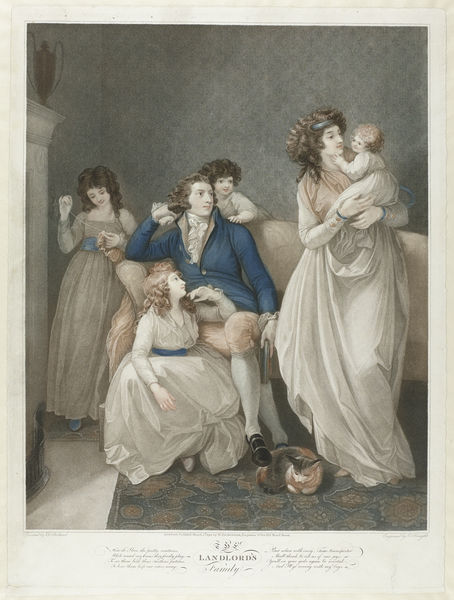
Titel: THE LANDLORD'S FAMILY
Künstler: Charles Knight
Standort: Amsterdam
Institution: Rijksmuseum
Schlagwörter: femme, enfants, bébé, fille, chat, lit, famille, canafé